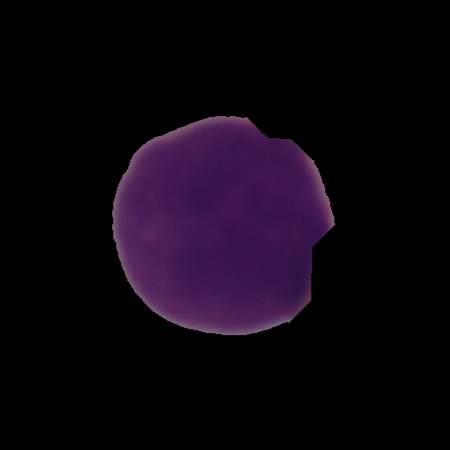
Label: cancer